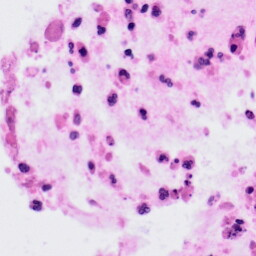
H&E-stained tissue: Colon